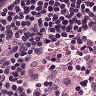
Metastatic tissue present: no